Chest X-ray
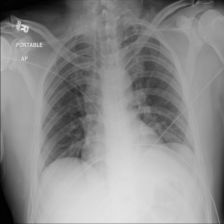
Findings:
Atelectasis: negative
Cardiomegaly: negative
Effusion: negative
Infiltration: positive
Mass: negative
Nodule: negative
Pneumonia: negative
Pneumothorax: negative
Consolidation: negative
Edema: negative
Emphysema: negative
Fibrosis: negative
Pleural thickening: negative
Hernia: negative